【题型】选择题　【知识点】函数　【难度】easy
设指数函数$C_1$：$y=a^x$，$C_2$：$y=b^x$，$C_3$：$y=c^x$的图象如图，则（  ）

A．$0 < c < 1 < b < a$ \quad
B．$0 < a < 1 < b < c$ \\
C．$c < b < a$ \quad
D．$0 < c < 1 < a < b$
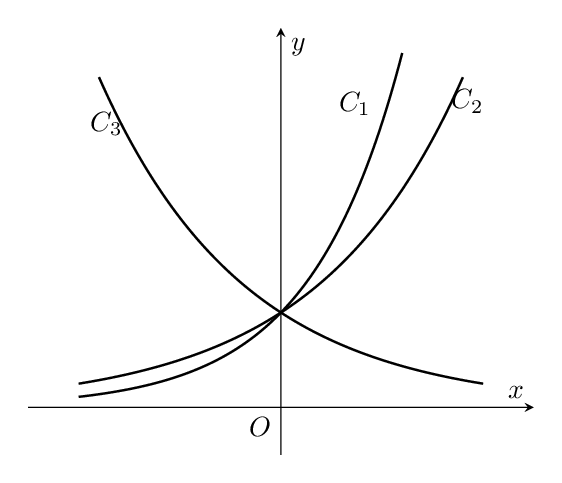
【解答】
\textbf{【答案】}A

\vspace{0.3cm}
\textbf{【分析】}做直线$x=1$，数形结合，可得$a,b,c$的大小关系.

\vspace{0.3cm}
\textbf{【详解】}如图：

做直线$x=1$，得到直线与三个指数函数图象的交点分别为$(1,a)$，$(1,b)$，$(1,c)$，由图可知：$0 < c < 1 < b < a$.

\vspace{0.3cm}
故选：A.
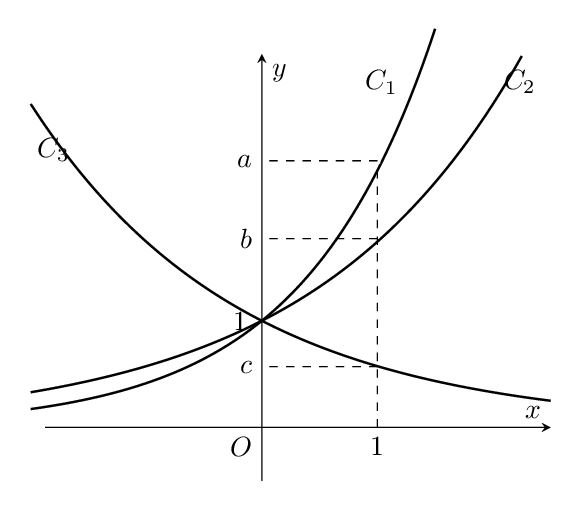